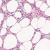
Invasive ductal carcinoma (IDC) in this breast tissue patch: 0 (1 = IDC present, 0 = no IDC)